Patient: sex M, age 55
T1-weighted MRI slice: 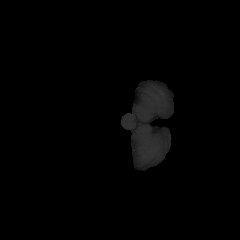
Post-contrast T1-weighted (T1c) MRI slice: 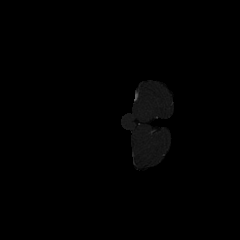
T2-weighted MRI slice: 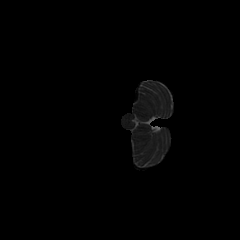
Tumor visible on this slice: no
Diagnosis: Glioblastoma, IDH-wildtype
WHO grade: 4